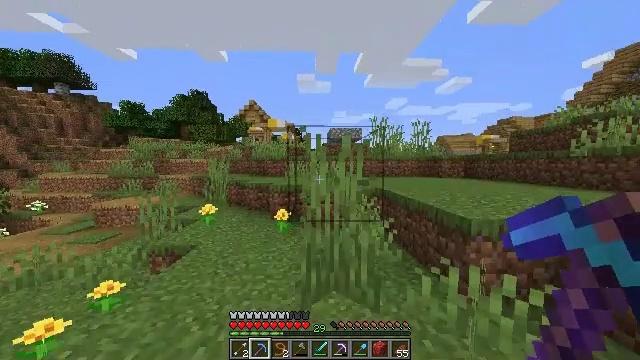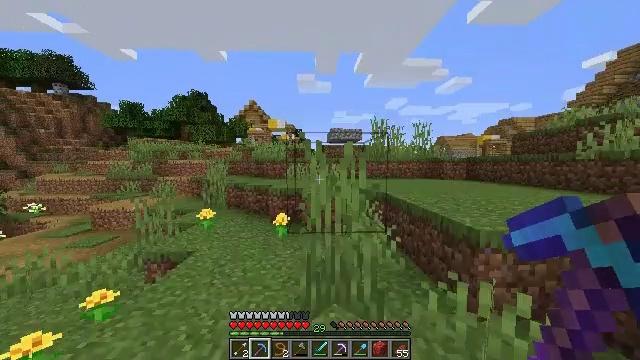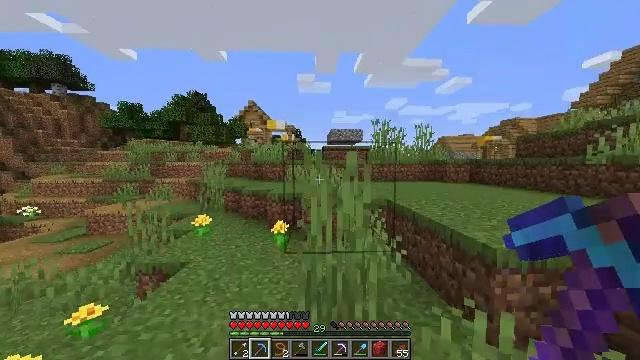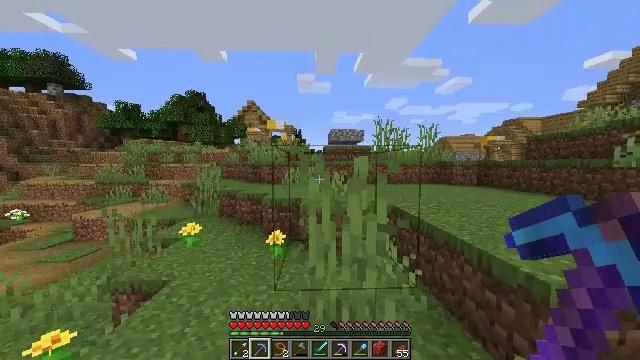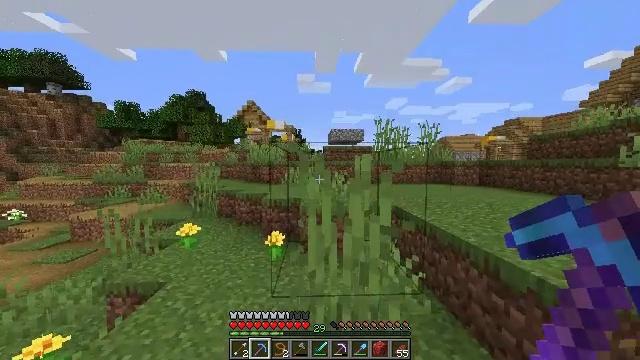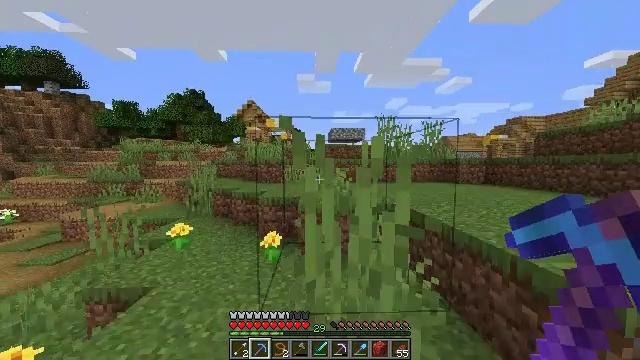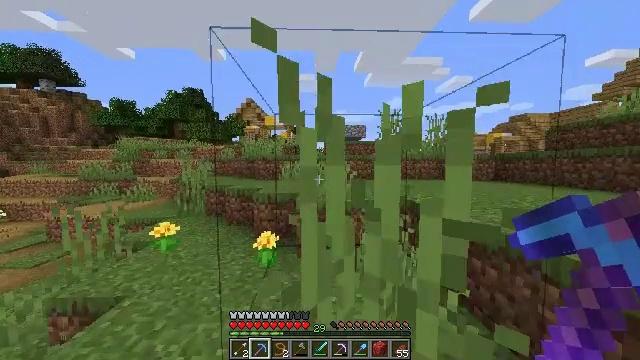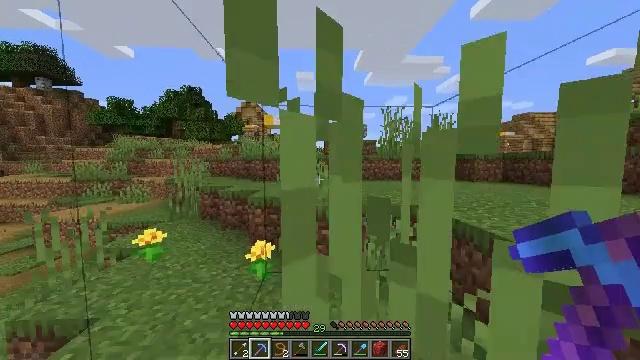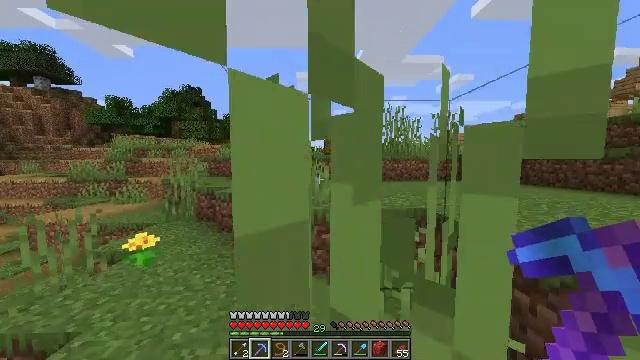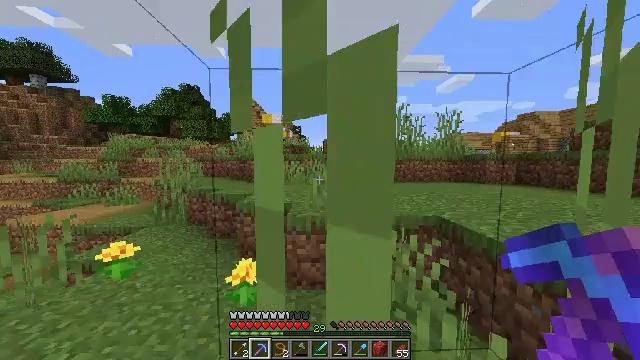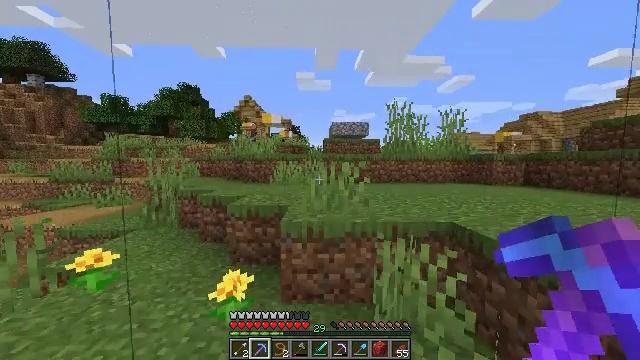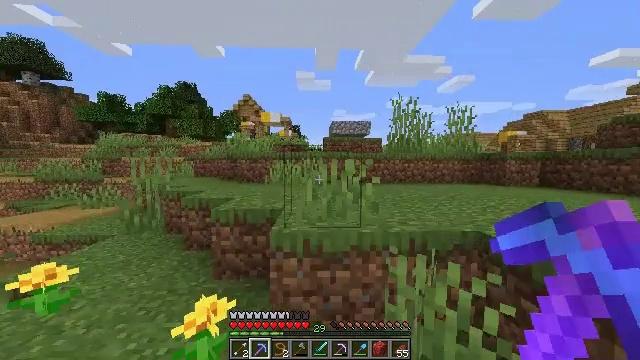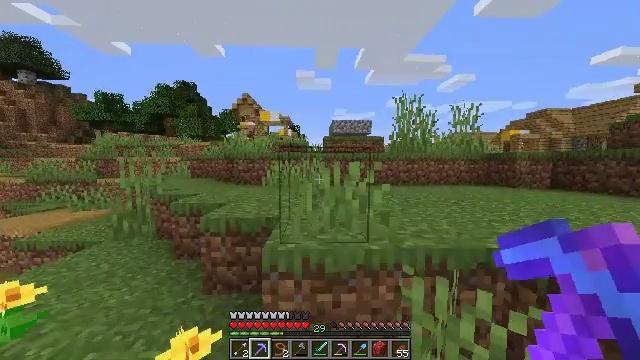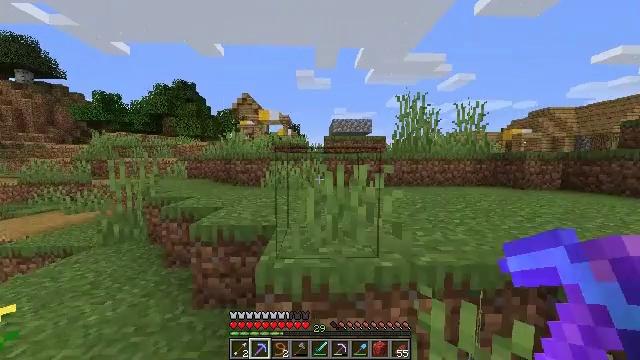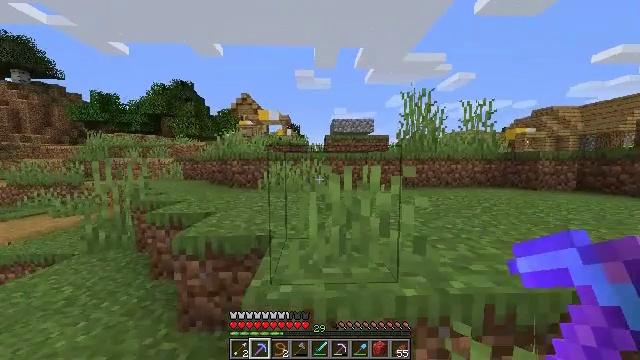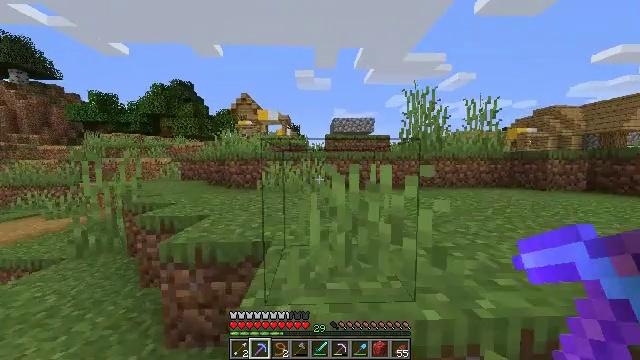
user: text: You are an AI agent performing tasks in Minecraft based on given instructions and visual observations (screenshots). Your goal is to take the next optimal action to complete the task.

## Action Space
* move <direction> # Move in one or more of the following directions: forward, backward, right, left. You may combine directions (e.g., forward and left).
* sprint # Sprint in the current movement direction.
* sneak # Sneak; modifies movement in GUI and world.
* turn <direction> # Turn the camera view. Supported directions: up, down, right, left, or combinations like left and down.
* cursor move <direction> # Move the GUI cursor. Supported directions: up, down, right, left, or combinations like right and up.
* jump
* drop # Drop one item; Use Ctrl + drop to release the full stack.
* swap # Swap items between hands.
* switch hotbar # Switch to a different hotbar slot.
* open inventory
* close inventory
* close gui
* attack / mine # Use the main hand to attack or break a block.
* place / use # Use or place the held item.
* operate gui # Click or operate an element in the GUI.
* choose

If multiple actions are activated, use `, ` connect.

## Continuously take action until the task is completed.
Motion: motion action
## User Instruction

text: Remove a lead from the inventory.
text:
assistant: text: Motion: move forward, sprint, jump
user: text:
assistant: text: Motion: move forward, sprint
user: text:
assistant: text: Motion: move forward, sprint
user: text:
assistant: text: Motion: move forward, sprint
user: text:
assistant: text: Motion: move forward, sprint
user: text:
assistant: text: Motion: move forward, sprint
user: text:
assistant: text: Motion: move forward, sprint
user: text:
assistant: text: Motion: move forward, sprint
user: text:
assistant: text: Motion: move forward, sprint
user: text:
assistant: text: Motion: move forward, sprint
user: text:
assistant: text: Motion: move forward, sprint
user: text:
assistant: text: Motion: move forward, sprint
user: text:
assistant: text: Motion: move forward, sprint
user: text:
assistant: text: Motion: move forward, sprint
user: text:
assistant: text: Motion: move forward, sprint
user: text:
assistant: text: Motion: move forward, sprint, jump
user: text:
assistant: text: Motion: move forward, sprint, jump
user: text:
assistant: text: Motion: move forward, sprint, jump
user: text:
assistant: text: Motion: move forward, sprint, jump
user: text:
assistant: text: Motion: move forward, sprint
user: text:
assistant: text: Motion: move forward, sprint
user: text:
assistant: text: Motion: move forward, sprint
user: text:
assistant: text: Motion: move forward, sprint
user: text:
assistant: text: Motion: move forward, sprint
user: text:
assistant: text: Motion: move forward, sprint
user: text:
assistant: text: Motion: move forward, sprint
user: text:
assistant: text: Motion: move forward, sprint
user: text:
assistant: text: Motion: move forward, sprint
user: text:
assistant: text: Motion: move forward, sprint
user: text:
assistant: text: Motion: move forward, sprint